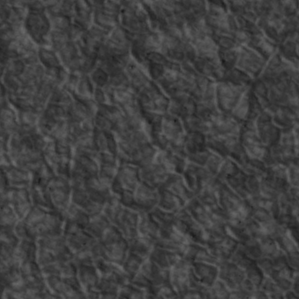
Label: non_frost